Question: Basically, my listView item is getting cutoff if the user were to input a lot of text into it. I've searched for a solution, but could not find one so hopefully this helps others too.
I have set textView and ListView to wrap_content
I have set textView to android:singleLine="false"

My xml for the individual listitem:
'''
<RelativeLayout xmlns:android="http://schemas.android.com/apk/res/android"
android:layout_width="match_parent"
android:layout_height="match_parent" >
<TextView
android:id="@+id/tvItem"
android:layout_width="wrap_content"
android:layout_height="wrap_content"
android:layout_alignBaseline="@+id/bDelete"
android:layout_alignBottom="@+id/bDelete"
android:layout_toLeftOf="@+id/bDelete"
android:layout_alignParentLeft="true"
android:layout_marginLeft="10dp"
android:text="Medium Text"
android:textAppearance="?android:attr/textAppearanceMedium" />
<Button
android:id="@+id/bDelete"
android:layout_width="wrap_content"
android:layout_height="wrap_content"
android:layout_alignParentRight="true"
android:textSize="15dp"
android:layout_alignParentTop="true"
android:layout_marginRight="5dp"
android:text="DONE" />
</RelativeLayout>
'''
My xml for the whole main screen layout
'''
<LinearLayout xmlns:android="http://schemas.android.com/apk/res/android"
xmlns:ads="http://schemas.android.com/apk/lib/com.google.ads"
android:layout_width="match_parent"
android:layout_height="match_parent"
android:orientation="vertical"
android:background="@drawable/artport">
<RelativeLayout
android:layout_width="match_parent"
android:layout_height="wrap_content"
android:orientation="horizontal"
>
<Button
android:layout_alignParentRight="true"
android:id="@+id/bAdd"
android:layout_width="wrap_content"
android:layout_height="wrap_content"
android:text="Add" />
<EditText
android:id="@+id/myEditText"
android:layout_width="match_parent"
android:layout_height="wrap_content"
android:layout_alignBottom="@+id/bAdd"
android:layout_alignParentLeft="true"
android:layout_alignParentTop="true"
android:layout_toLeftOf="@+id/bAdd"
android:contentDescription="@string/addItemContentDescription"
android:ems="10"
android:hint="@string/addItemHint" />
</RelativeLayout>
<LinearLayout
android:orientation="vertical"
android:layout_width="match_parent"
android:layout_height="match_parent"
android:gravity="center">
<ListView
android:id="@+id/myListView"
android:layout_width="match_parent"
android:layout_height="0dip"
android:layout_weight="1"
/>
<Button
android:id="@+id/bClearedList"
android:layout_width="match_parent"
android:layout_height="wrap_content"
android:layout_above="@+id/ad"
android:layout_weight="0"
android:text="View Deleted Items" />
<com.google.ads.AdView
android:id="@+id/ad"
android:layout_width="match_parent"
android:layout_height="wrap_content"
android:layout_weight="0"
ads:adSize="BANNER"
ads:testDevices="TEST_EMULATOR, TEST_DEVICE_ID"
ads:adUnitId="ca-app-pub-XXXXXXXXXXXXXXXXXXX"
ads:loadAdOnCreate="true"
android:layout_alignParentBottom="true"
>
</com.google.ads.AdView>
</LinearLayout>
</LinearLayout>
'''
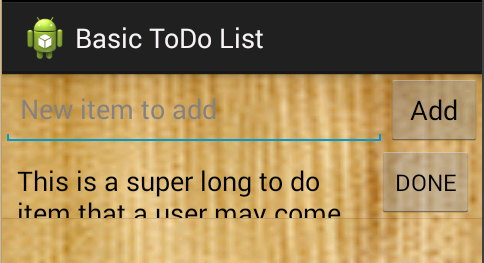
Answer: Try out below code for your listitems:
'''
<RelativeLayout xmlns:android="http://schemas.android.com/apk/res/android"
android:layout_width="match_parent"
android:layout_height="match_parent"
android:layout_gravity="center_horizontal"
android:gravity="center" >
<TextView
android:id="@+id/tvItem"
android:layout_width="wrap_content"
android:layout_height="wrap_content"
android:layout_alignParentLeft="true"
android:layout_marginLeft="10dp"
android:gravity="center_vertical"
android:layout_toLeftOf="@+id/bDelete"
android:text="Medium Text"
android:textAppearance="?android:attr/textAppearanceMedium" />
<Button
android:id="@+id/bDelete"
android:layout_width="wrap_content"
android:layout_height="wrap_content"
android:layout_alignParentRight="true"
android:layout_marginRight="5dp"
android:layout_alignBaseline="@+id/tvItem"
android:text="DONE"
android:gravity="center_vertical"
android:textSize="15dp" />
</RelativeLayout>
'''